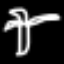
Label: palm tree